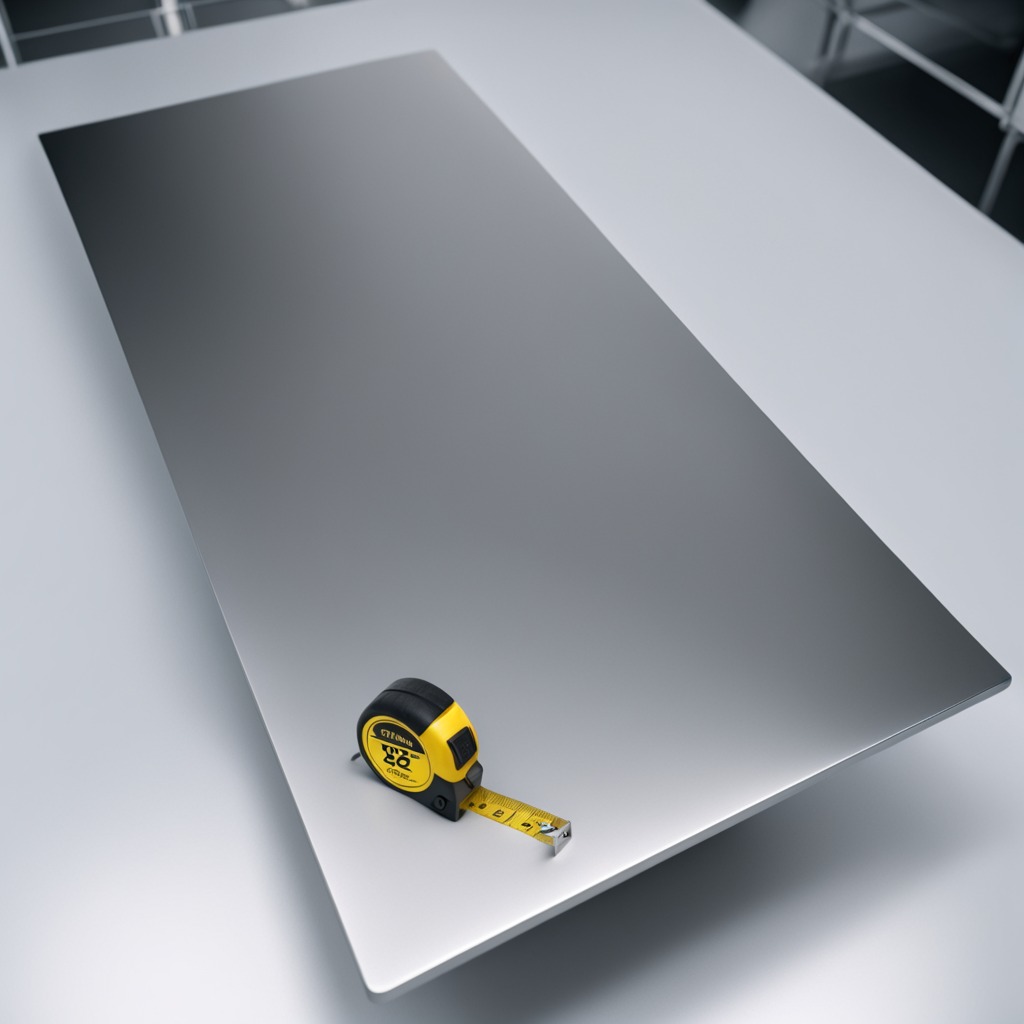
A measuring tape is lying on a stainless steel table in a high-end prototyping lab.